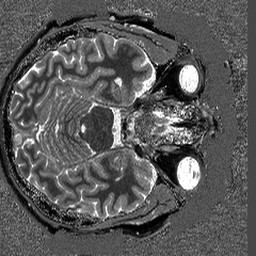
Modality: T1map
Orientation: axial
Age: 56
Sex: male
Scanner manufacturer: siemens
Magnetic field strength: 3 T
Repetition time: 5 s
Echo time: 0.00298 s